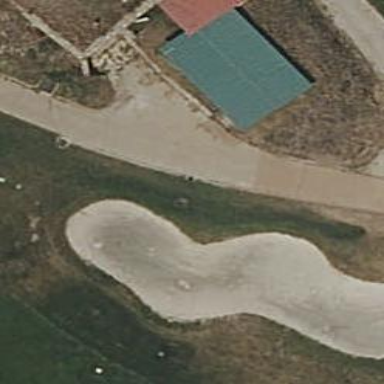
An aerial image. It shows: Bunker on golf course.